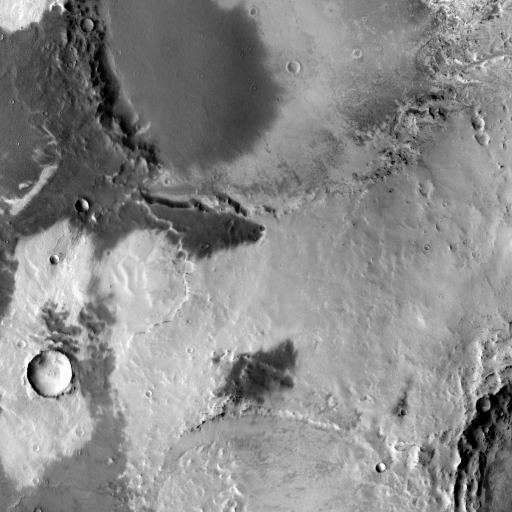
Crater classes present: Background, Other, Buried, Secondary